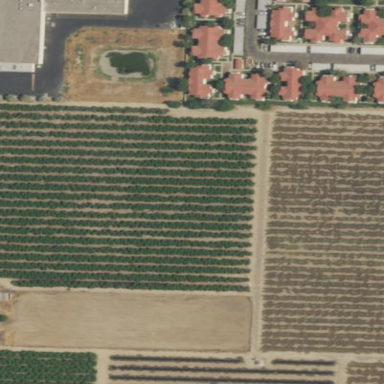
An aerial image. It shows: Orchard filled with peach trees.